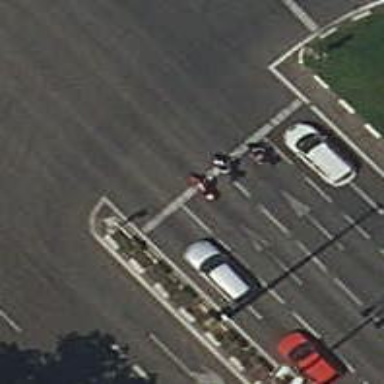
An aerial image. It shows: Road with traffic signals.